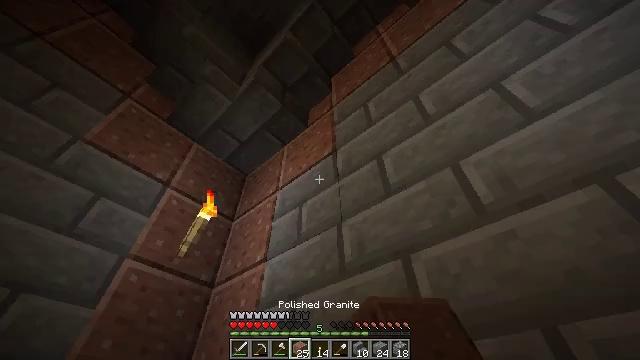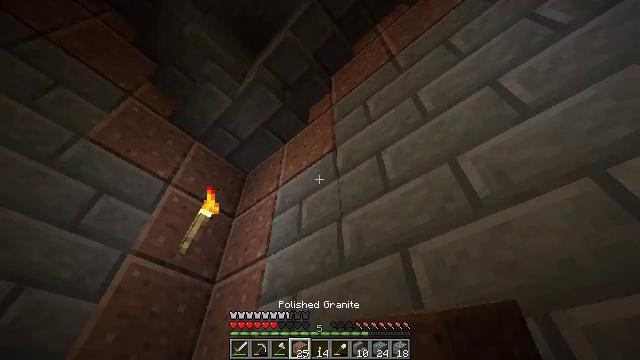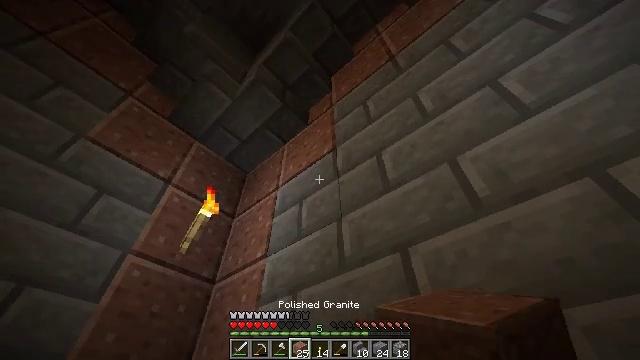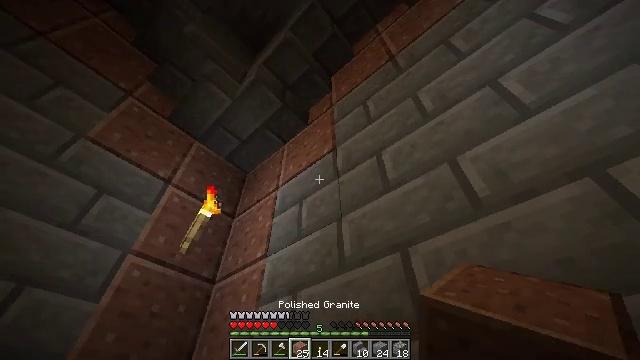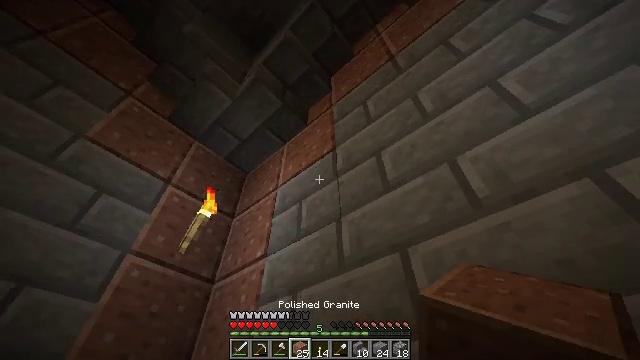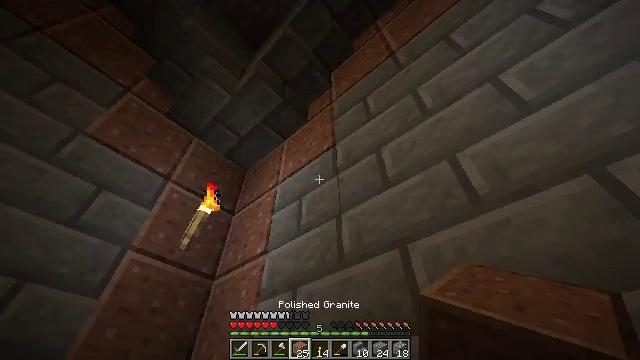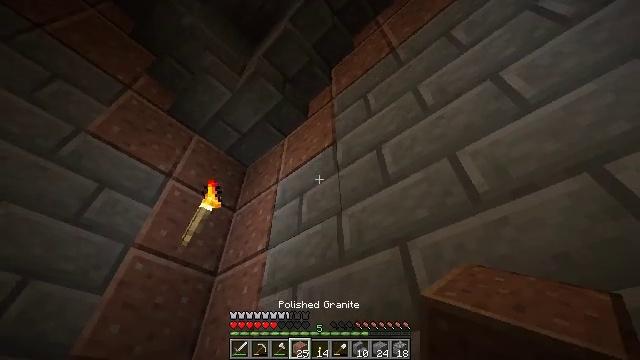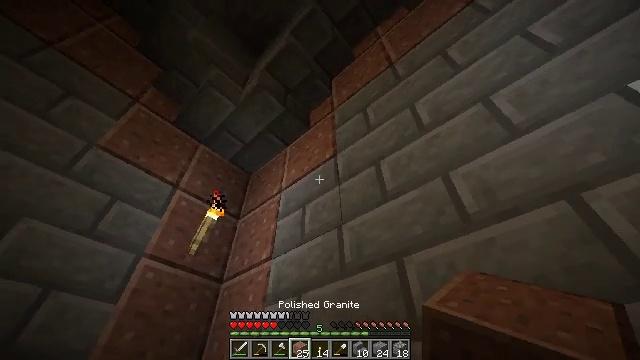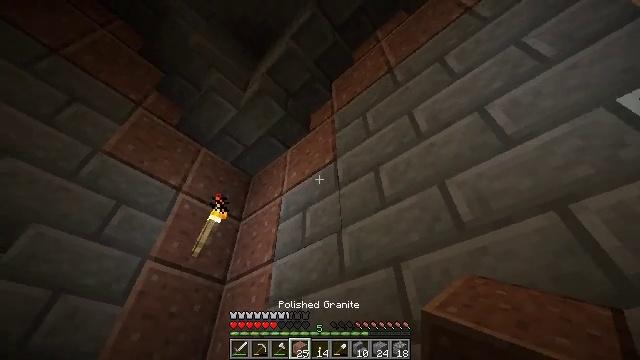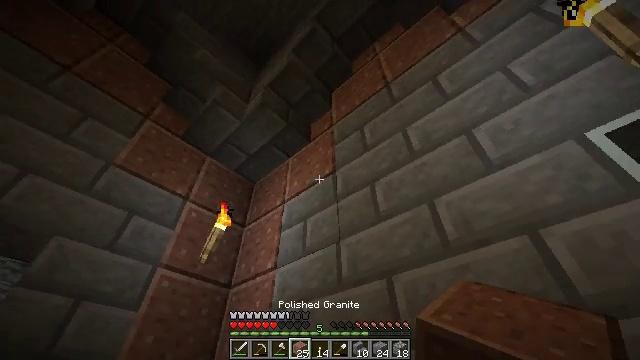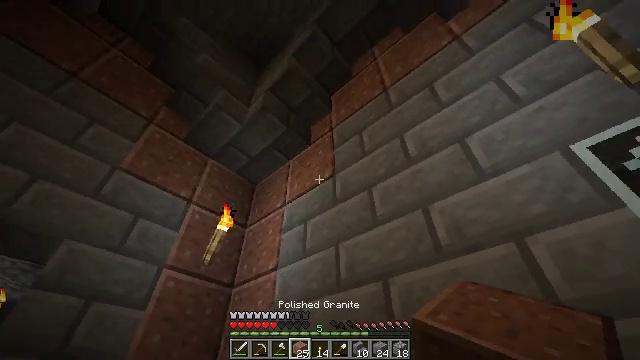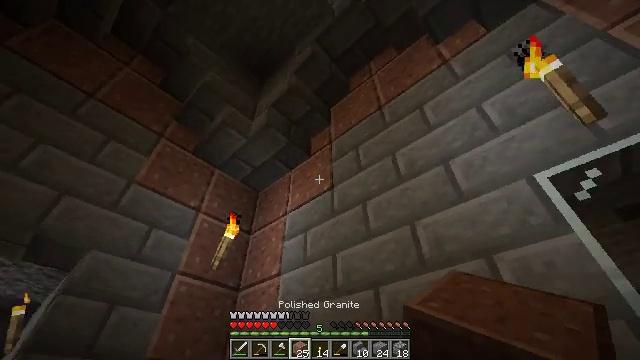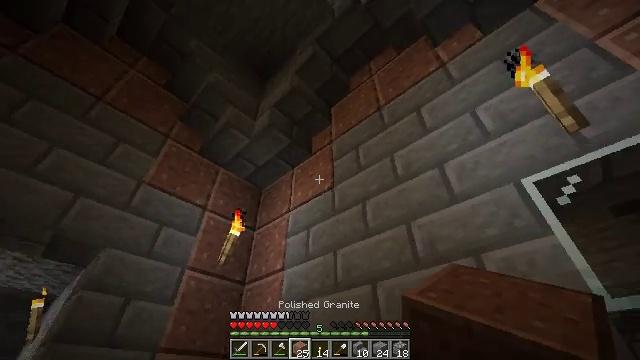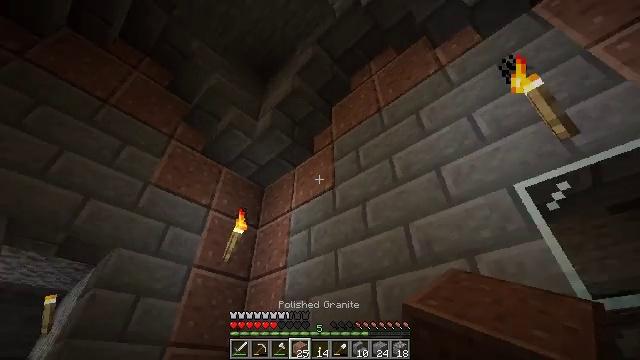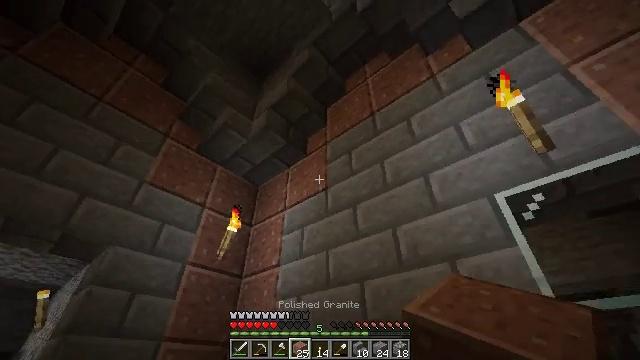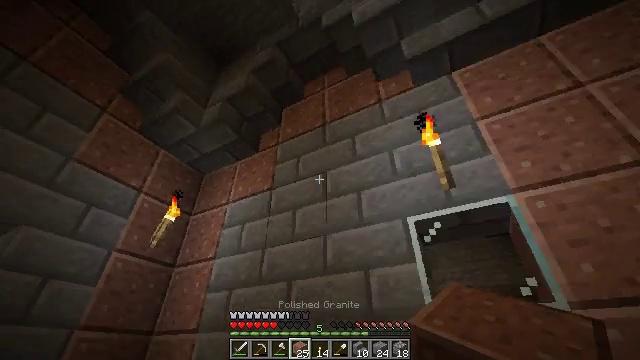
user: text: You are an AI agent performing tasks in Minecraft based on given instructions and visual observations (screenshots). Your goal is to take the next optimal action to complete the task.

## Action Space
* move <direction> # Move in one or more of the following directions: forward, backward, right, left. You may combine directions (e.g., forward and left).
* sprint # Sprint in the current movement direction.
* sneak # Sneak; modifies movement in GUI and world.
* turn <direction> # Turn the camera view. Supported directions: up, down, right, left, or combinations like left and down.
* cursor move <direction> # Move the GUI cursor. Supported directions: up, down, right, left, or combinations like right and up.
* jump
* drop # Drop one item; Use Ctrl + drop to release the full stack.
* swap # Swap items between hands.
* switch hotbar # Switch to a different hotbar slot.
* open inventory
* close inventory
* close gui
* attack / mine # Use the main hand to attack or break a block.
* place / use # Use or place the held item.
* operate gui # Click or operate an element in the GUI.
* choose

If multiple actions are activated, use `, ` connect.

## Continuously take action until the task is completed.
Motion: motion action
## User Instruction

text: Mine stone bricks from a structure.
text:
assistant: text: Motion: no_op
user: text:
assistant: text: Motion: no_op
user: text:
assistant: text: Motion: no_op
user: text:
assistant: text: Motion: no_op
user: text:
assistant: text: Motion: no_op
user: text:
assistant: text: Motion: move back
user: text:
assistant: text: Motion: move back
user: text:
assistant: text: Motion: move back
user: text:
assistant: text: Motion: move back
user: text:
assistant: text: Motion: move back
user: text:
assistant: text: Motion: move back
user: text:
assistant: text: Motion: move back, turn down
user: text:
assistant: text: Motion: move back, turn down
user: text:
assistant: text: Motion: move back and move right, turn right and down
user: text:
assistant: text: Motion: move back and move right, turn right and down
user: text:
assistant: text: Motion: move back and move right, turn right and down
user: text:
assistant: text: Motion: move back and move right, turn right and down
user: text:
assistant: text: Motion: move back and move right
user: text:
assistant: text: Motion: move back and move right
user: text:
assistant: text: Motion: move back and move right
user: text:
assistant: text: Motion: move back and move right
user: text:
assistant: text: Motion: no_op
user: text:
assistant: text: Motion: no_op
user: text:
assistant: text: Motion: no_op
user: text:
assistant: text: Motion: switch to hotbar 2
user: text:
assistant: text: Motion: switch to hotbar 2
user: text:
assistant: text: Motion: switch to hotbar 2
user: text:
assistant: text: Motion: no_op
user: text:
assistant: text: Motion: no_op
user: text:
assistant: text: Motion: turn left and up